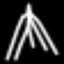
Label: The Eiffel Tower